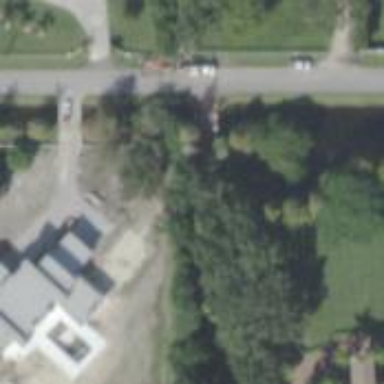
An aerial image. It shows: Driveway bridge on service road.